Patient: sex M, age 70
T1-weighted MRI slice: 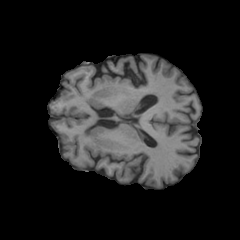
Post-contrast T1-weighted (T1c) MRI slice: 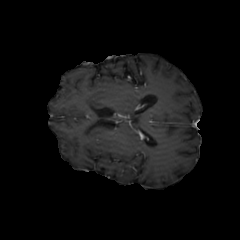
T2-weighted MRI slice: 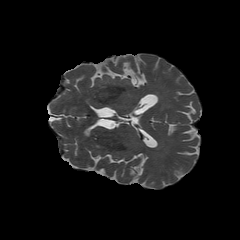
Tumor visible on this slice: no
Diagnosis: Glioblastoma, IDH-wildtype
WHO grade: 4